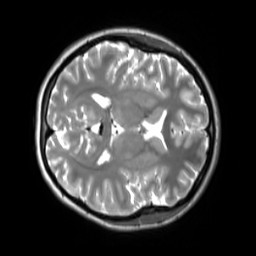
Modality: T2w
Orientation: axial
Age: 25
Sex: female
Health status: ill
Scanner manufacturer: siemens
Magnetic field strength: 3 T
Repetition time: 2.8 s
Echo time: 0.326 s